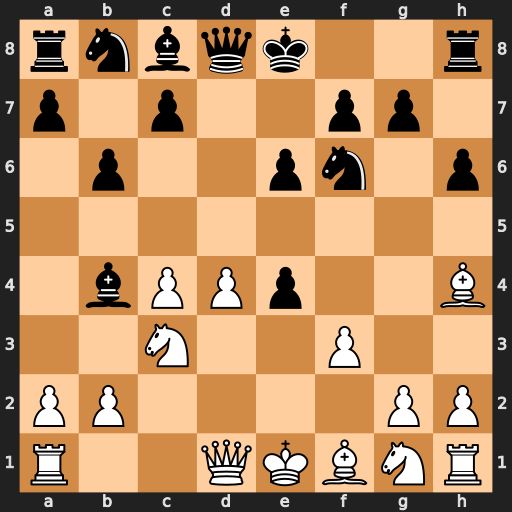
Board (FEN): rnbqk2r/p1p2pp1/1p2pn1p/8/1bPPp2B/2N2P2/PP4PP/R2QKBNR
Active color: w
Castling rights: KQkq
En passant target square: -
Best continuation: Qa4+ Qd7 Qxb4